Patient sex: M
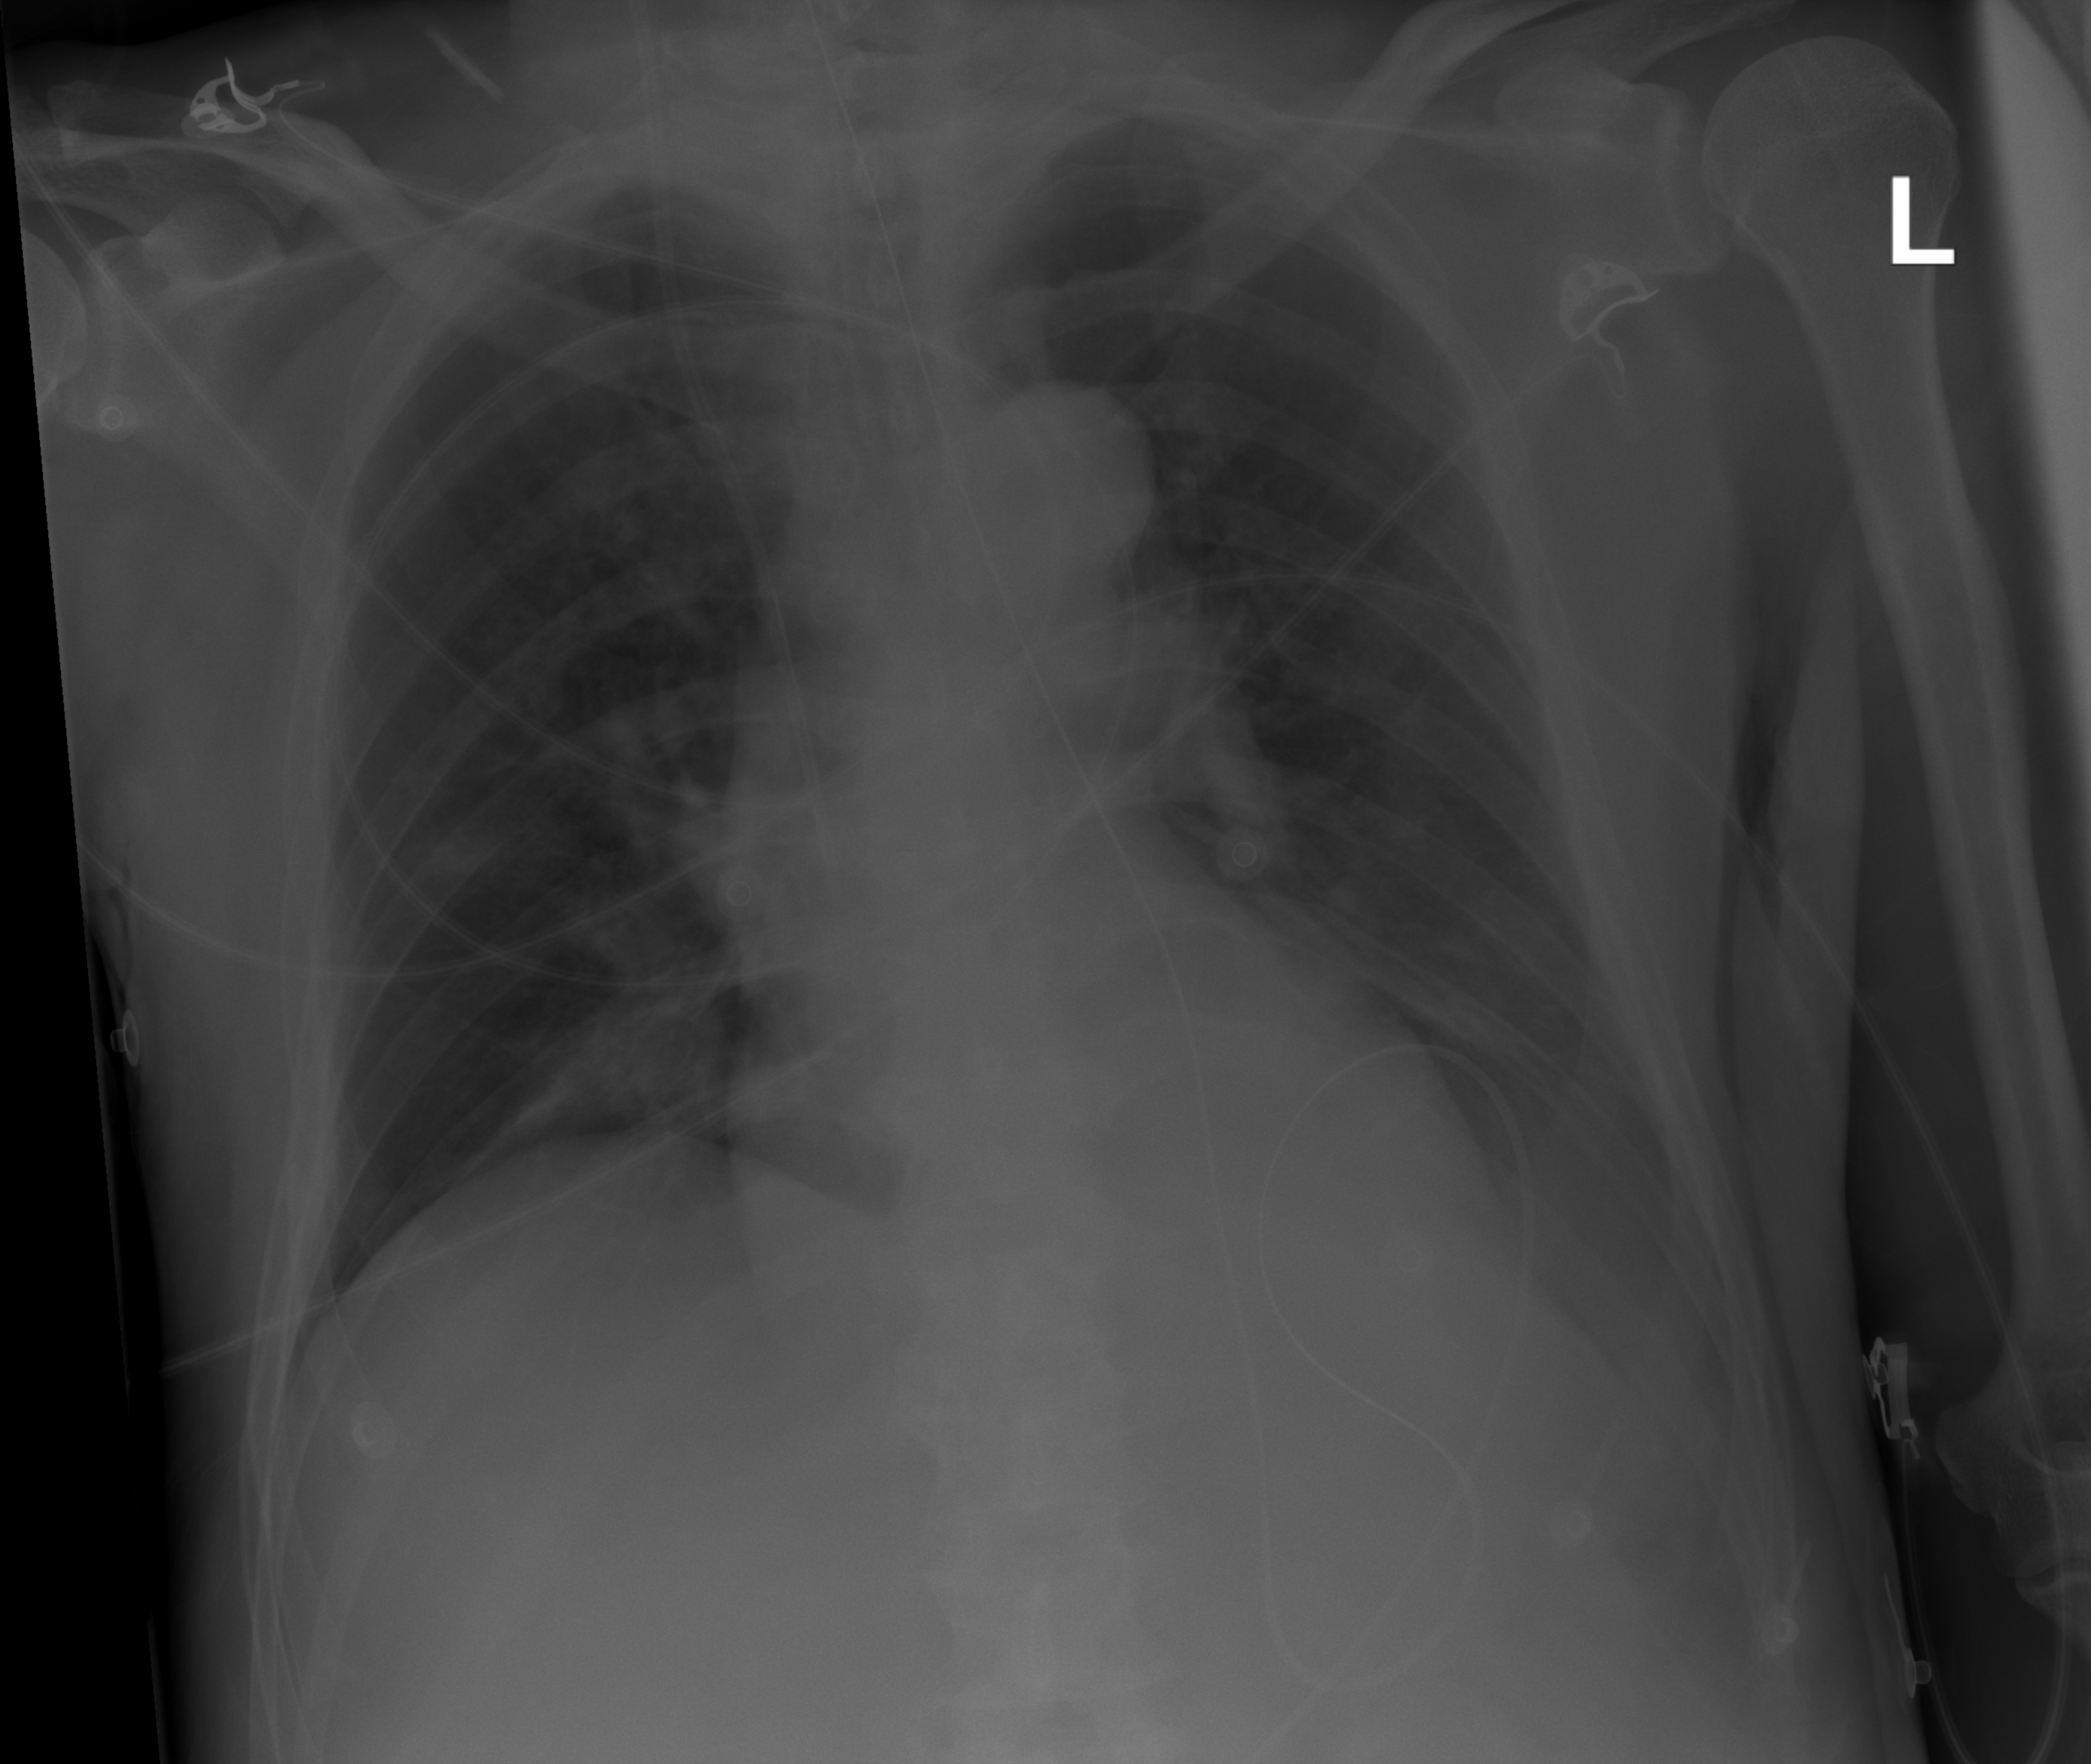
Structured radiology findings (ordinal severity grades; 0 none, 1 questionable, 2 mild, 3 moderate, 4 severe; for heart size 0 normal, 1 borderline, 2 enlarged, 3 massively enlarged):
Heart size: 0
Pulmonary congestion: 0
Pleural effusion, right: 0
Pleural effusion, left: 2
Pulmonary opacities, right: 0
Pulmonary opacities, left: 0
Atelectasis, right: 2
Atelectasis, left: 0